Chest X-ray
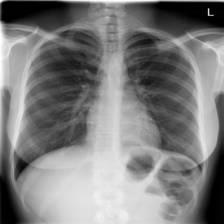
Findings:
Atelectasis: negative
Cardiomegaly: negative
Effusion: negative
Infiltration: negative
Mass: negative
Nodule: negative
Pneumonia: negative
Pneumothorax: negative
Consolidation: negative
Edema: negative
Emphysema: negative
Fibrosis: negative
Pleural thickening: negative
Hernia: negative